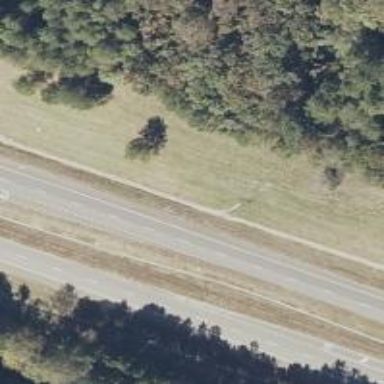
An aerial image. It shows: Asphalt trunk highway.